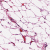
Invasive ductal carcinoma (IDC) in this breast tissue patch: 0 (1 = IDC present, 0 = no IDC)